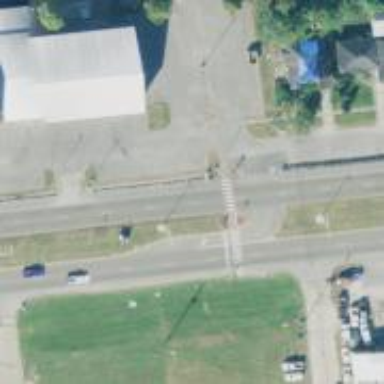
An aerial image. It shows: Footway located on traffic island.